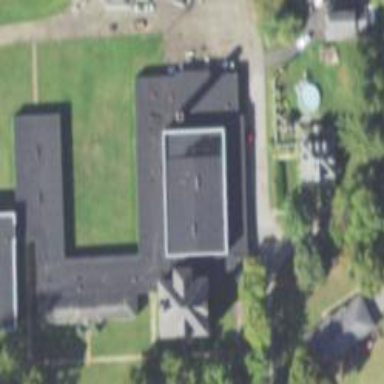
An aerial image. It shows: School.